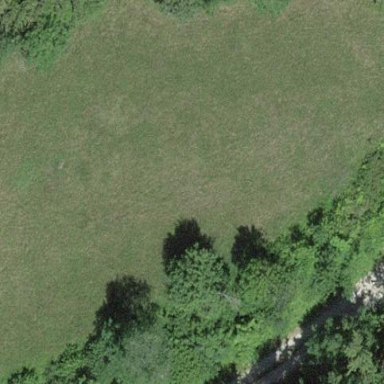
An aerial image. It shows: Beautiful meadow.